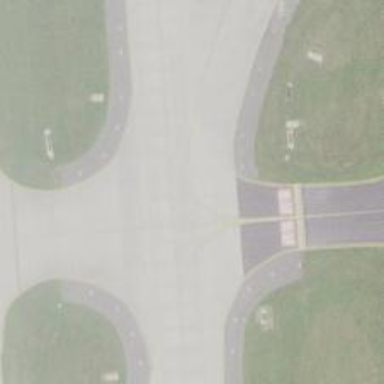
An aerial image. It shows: View of taxiway at the airport.